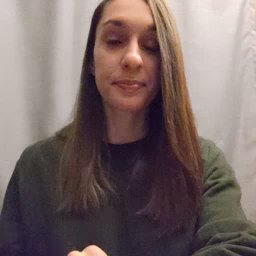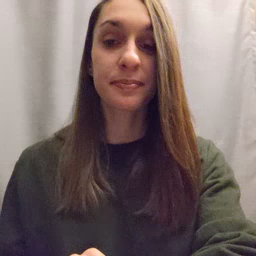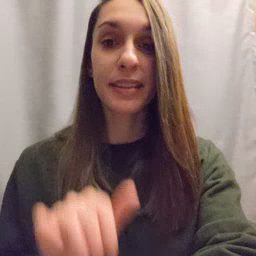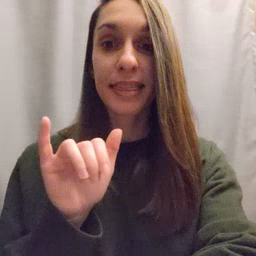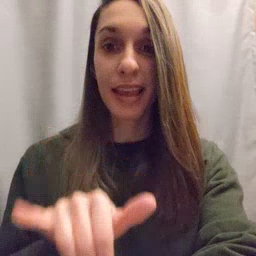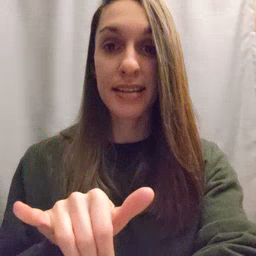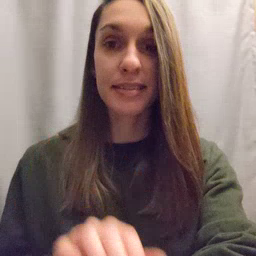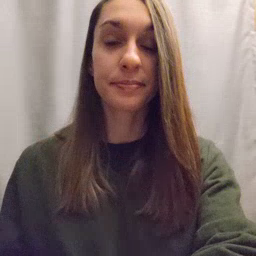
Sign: that